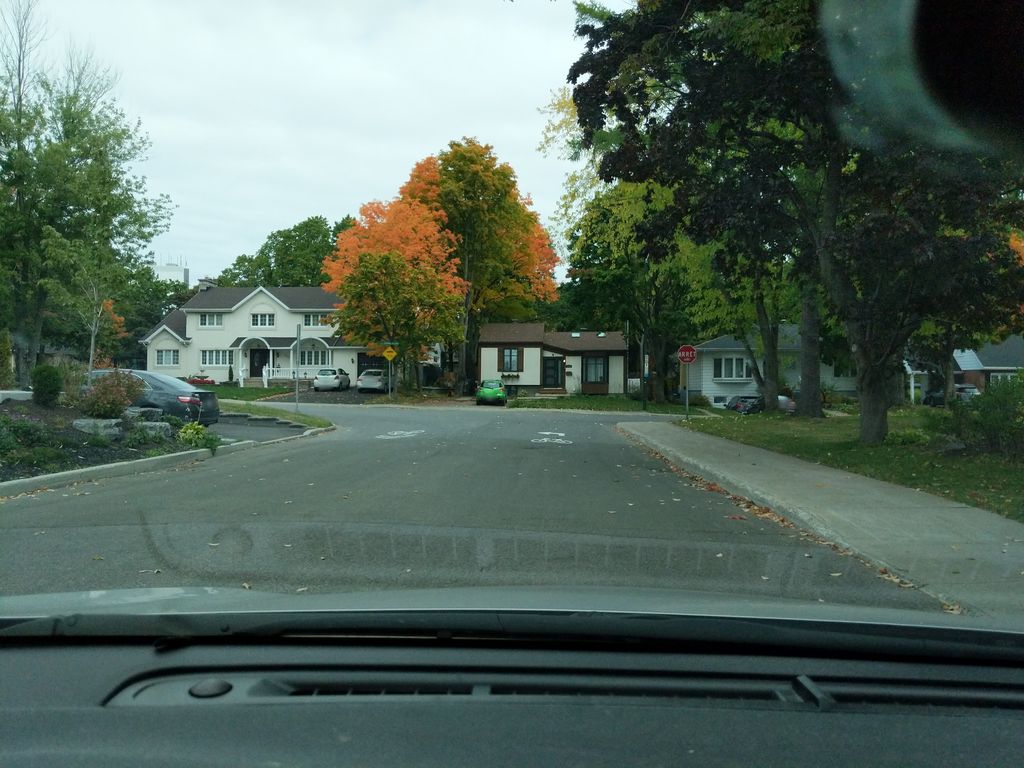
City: quebec_city